Question: '''
Update TABLE_A
Set TABLE_A.Form_8 =(Case When TABLE_B.Form_Type ='8' Then TABLE_B. Invoice_NO End)
From TABLE_A
Inner Join (Select Max(Invoice_NO) as Invoice_NO,Form_Type, Counter_Name From Sales_Master
Group By Counter_Name,Form_Type
) TABLE_B on TABLE_A.Counter_Name = TABLE_B.Counter_Name and
TABLE_B.Form_Type ='8'
'''
Below Inner Join in the query expected the output as empty,
But actually I want to set Invoice_No as 0
'''
Select Max(Invoice_NO) as Invoice_NO,Form_Type, Counter_Name
From Sales_Master
Group By Counter_Name,Form_Type
'''

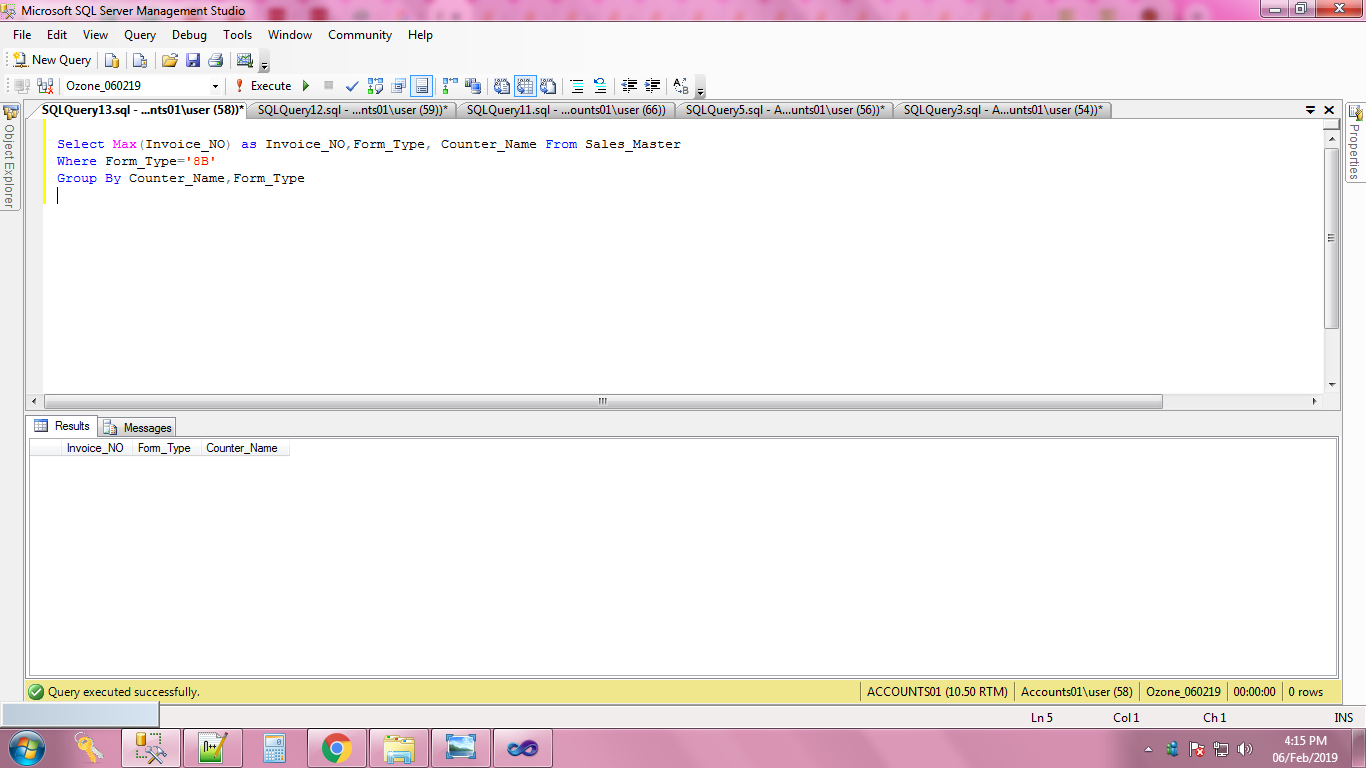
Answer: I suspect your best bet here is to use a 'LEFT OUTER' join instead of an 'INNER JOIN', and use 'ISNULL'; the 'LEFT OUTER' means that you'll keep the row even when it doesn't match anything, and the 'ISNULL' lets you choose a value to use in that scenario; so:
'''
Update TABLE_A
Set TABLE_A.Form_8 =(Case When TABLE_B.Form_Type ='8' Then ISNULL(TABLE_B.Invoice_NO, 0) End)
From TABLE_A
Left Outer Join (Select Max(Invoice_NO) as Invoice_NO,Form_Type, Counter_Name From Sales_Master
Group By Counter_Name,Form_Type
) TABLE_B on TABLE_A.Counter_Name = TABLE_B.Counter_Name and
TABLE_B.Form_Type ='8'
'''